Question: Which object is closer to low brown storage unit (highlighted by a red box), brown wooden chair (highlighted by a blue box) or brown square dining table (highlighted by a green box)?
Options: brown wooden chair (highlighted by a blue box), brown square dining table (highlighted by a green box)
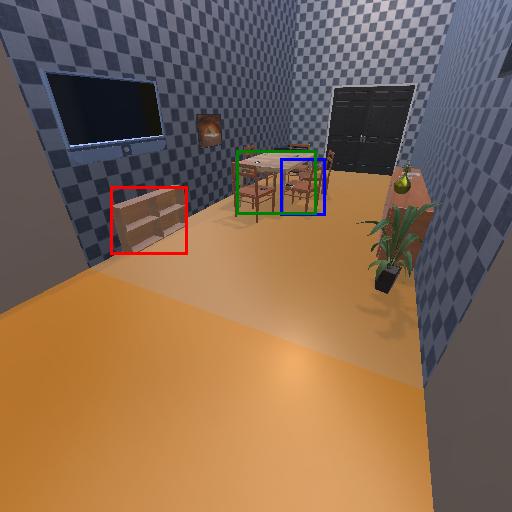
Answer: brown wooden chair (highlighted by a blue box)